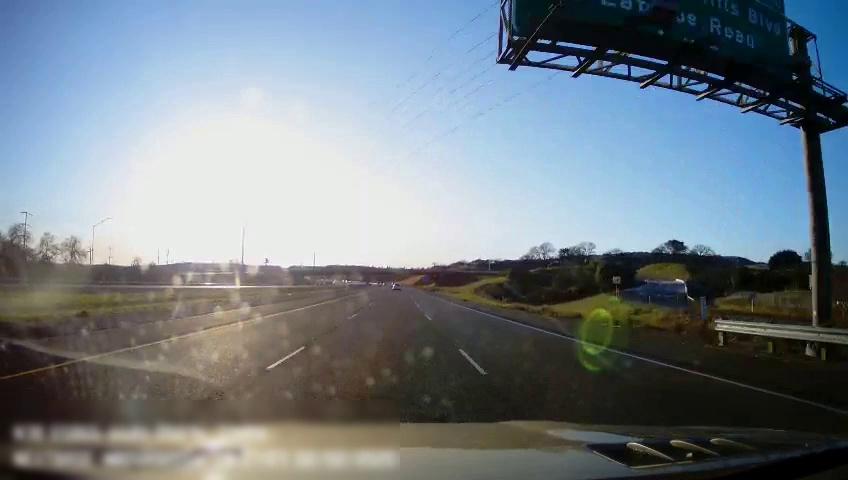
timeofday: Day
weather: Sunny
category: Drivable Space
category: Drivable Space
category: Lanes | Alternate Lane
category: Lanes | Current Lane
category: Lanes | Current Lane
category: Lanes | Alternate Lane
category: Traffic | Signs